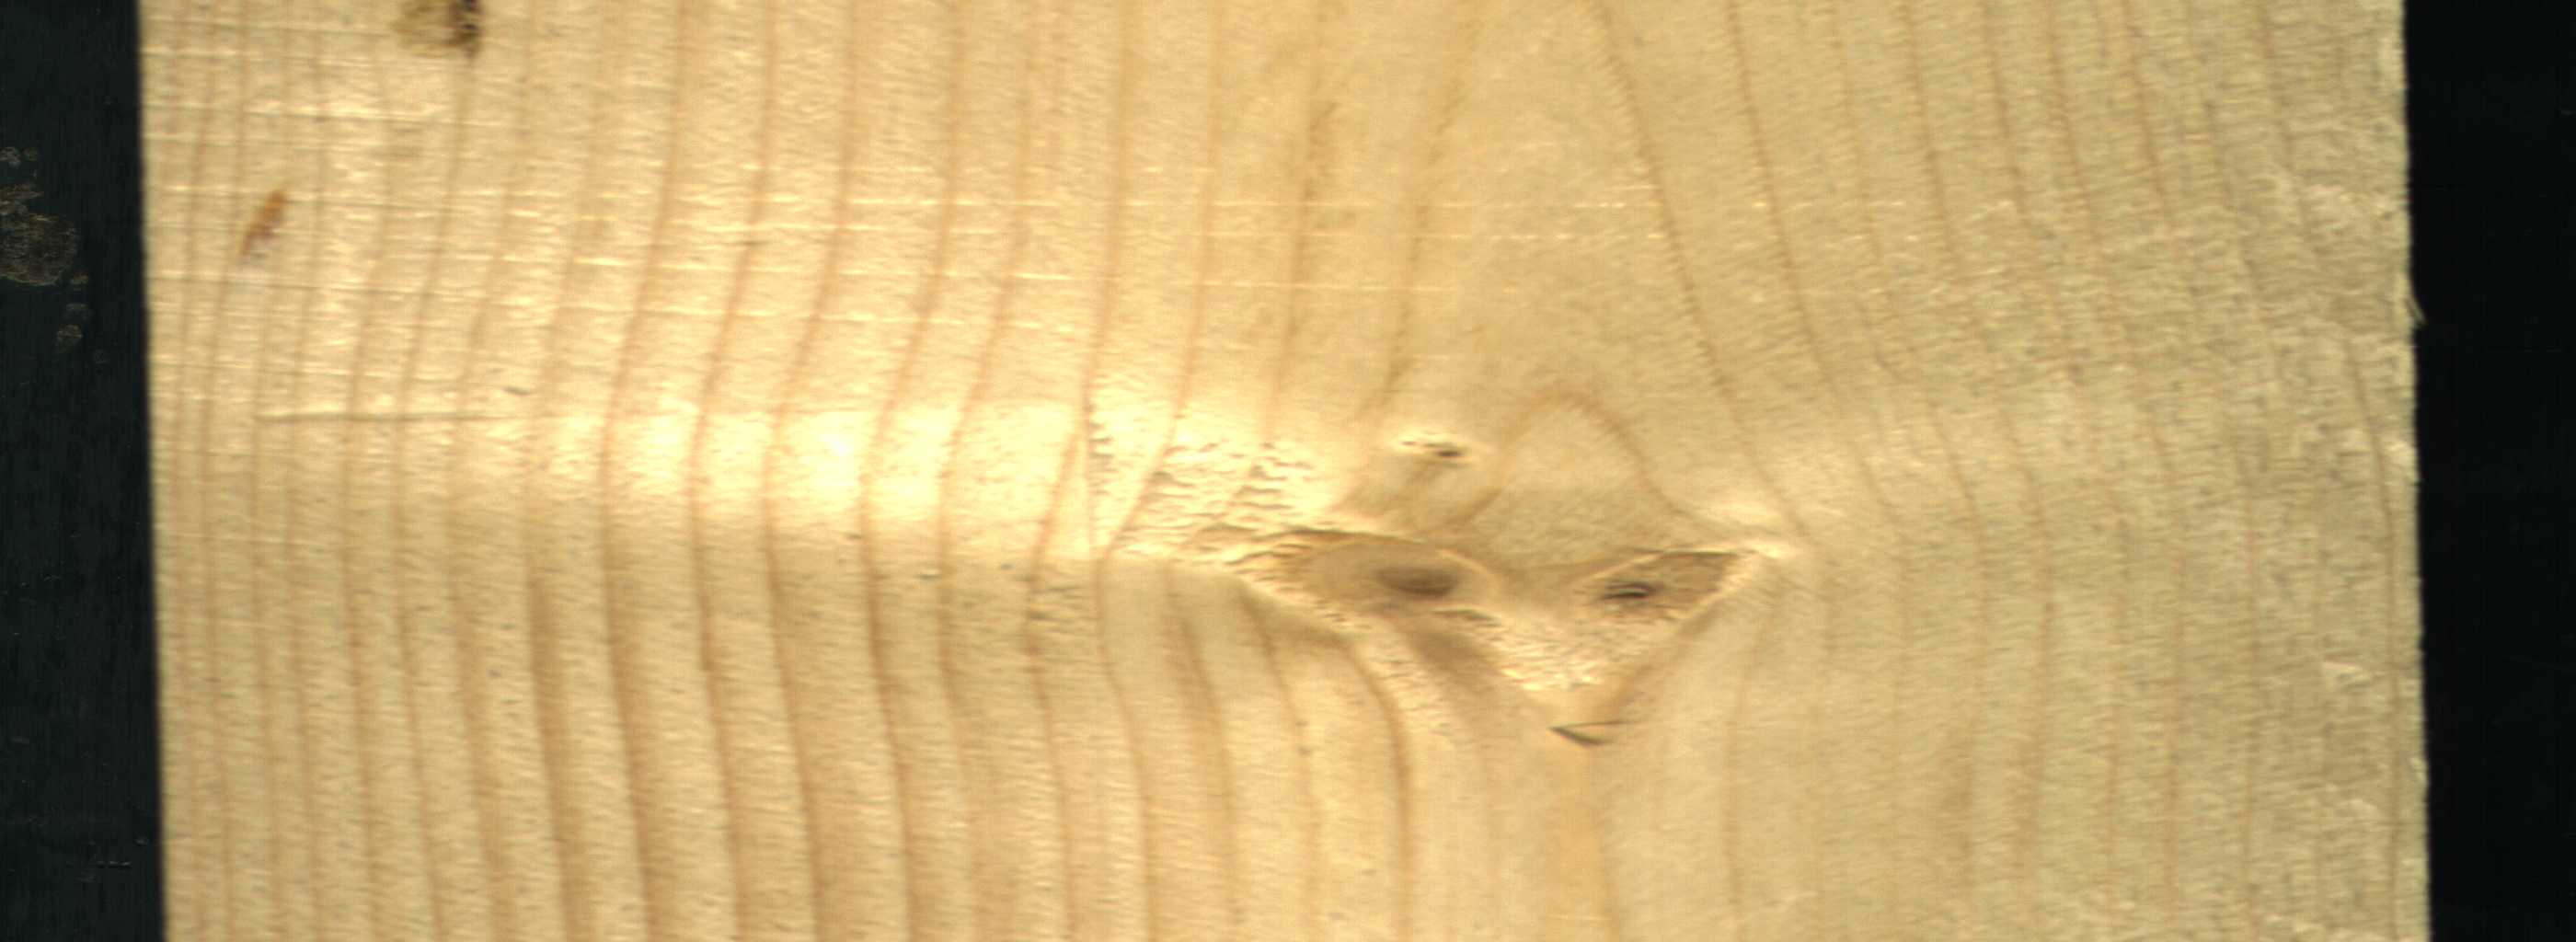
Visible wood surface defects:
resin
resin
Live_Knot
Live_Knot